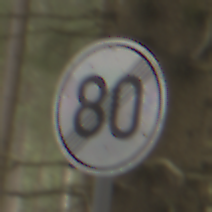
Verkehrszeichen: EndeGeschwindigkeit80
Umgebung: Outdoor, Nature
Tageszeit: MorningAfternoon
Wetter: Overcast
Licht: Natural
Jahreszeit: Winter
Kontrast: LowContrast